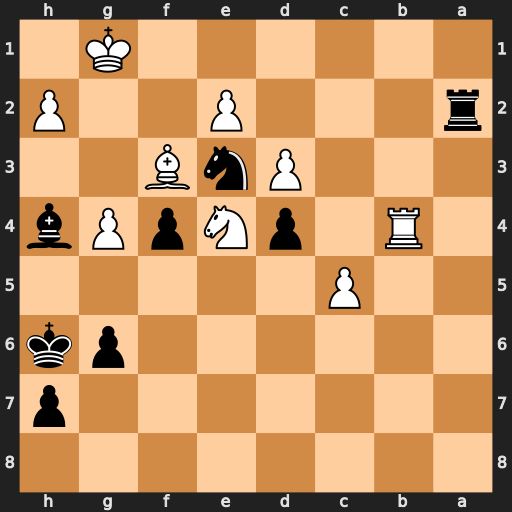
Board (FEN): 8/7p/6pk/2P5/1R1pNpPb/3PnB2/r3P2P/6K1
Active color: b
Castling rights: -
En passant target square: -
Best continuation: Ra1+ Rb1 Rxb1#